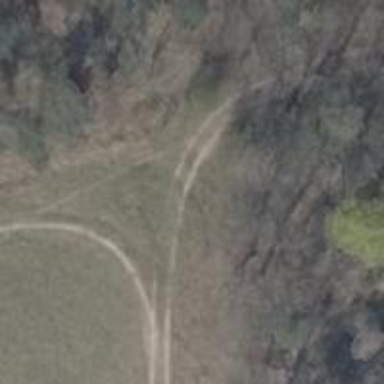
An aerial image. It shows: Path covered with grass.